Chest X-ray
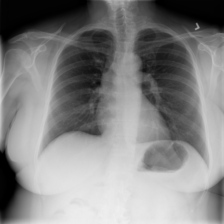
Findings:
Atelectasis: negative
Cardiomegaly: negative
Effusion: negative
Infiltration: negative
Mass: negative
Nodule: negative
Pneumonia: negative
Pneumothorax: negative
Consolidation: negative
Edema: negative
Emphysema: negative
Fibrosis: negative
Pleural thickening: negative
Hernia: negative